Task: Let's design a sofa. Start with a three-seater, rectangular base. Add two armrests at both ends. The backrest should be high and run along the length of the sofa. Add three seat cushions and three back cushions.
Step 93:
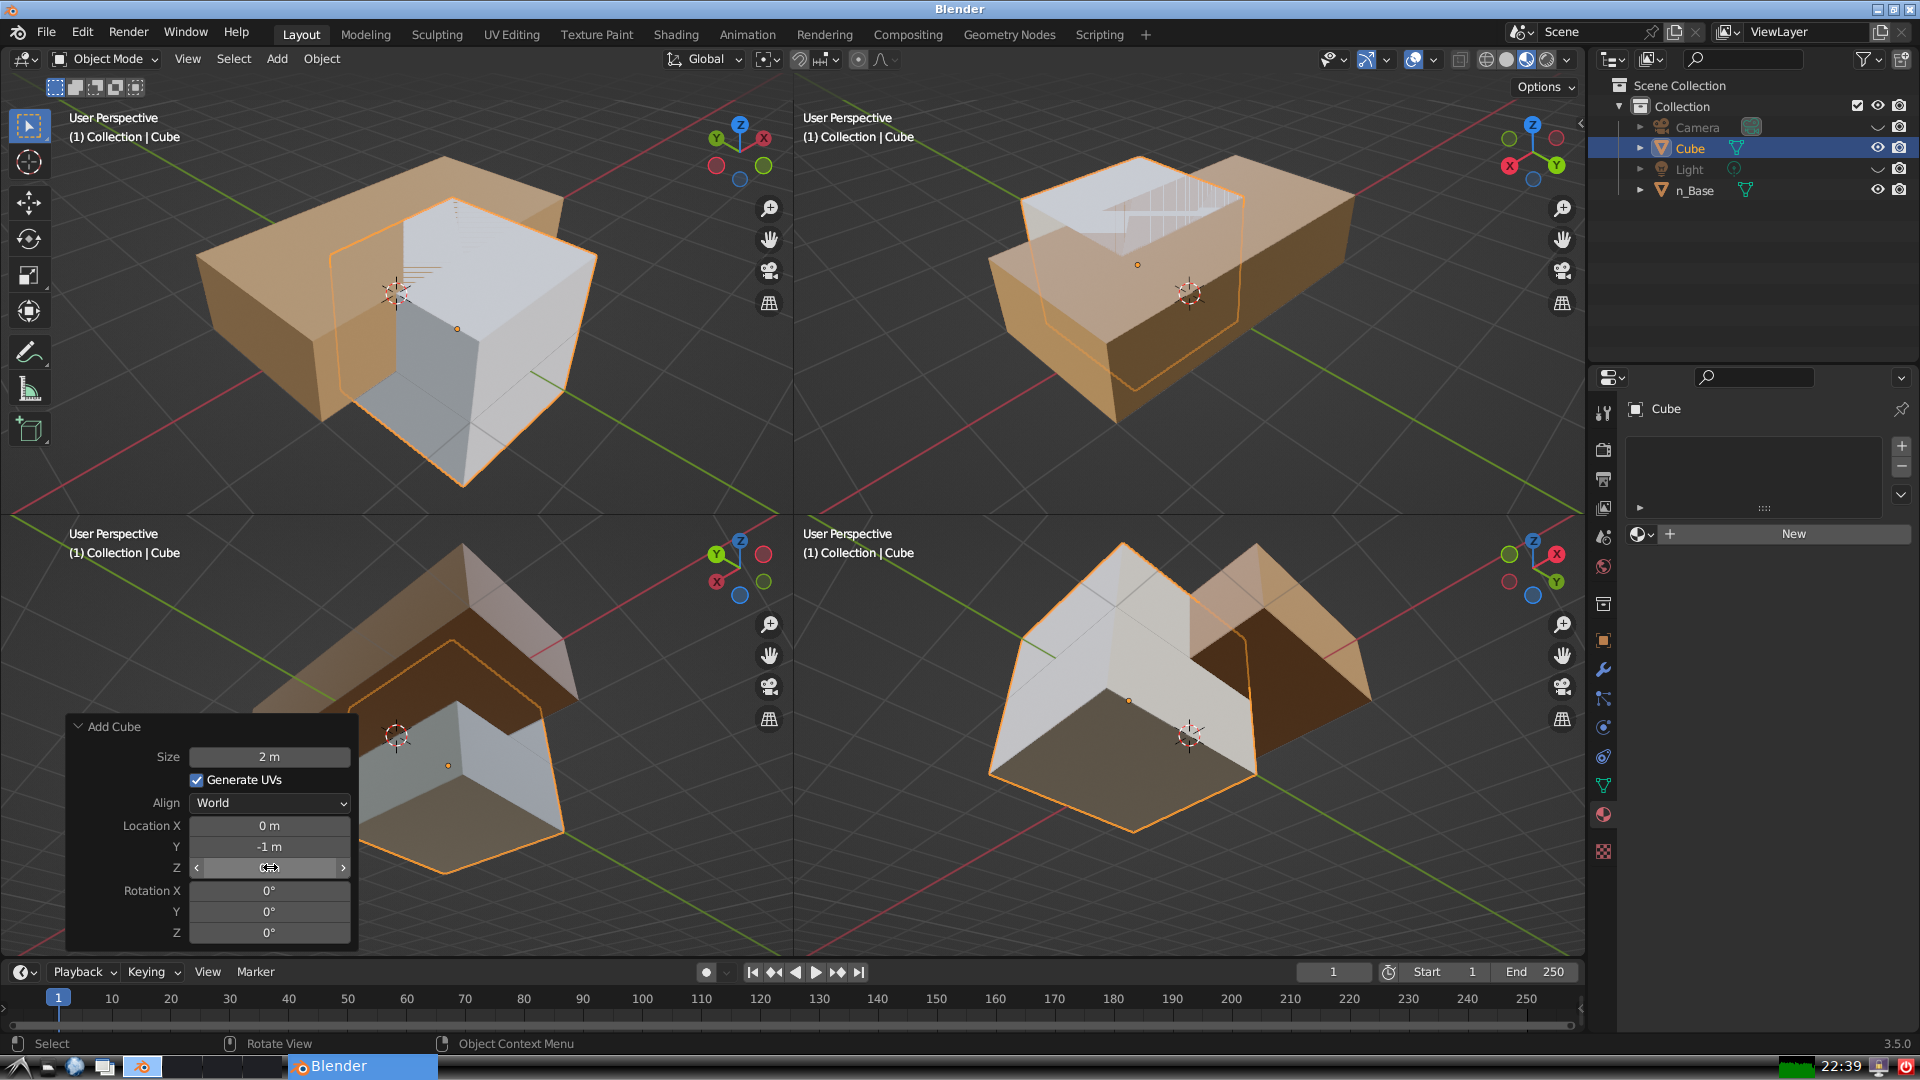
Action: click: no